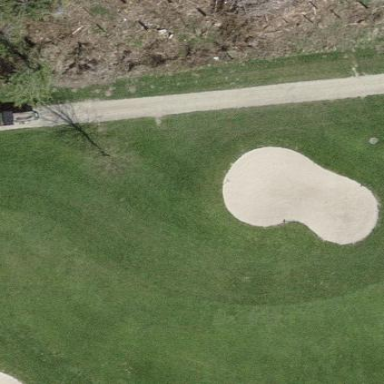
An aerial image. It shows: Bunker on golf course.